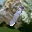
Label: 1